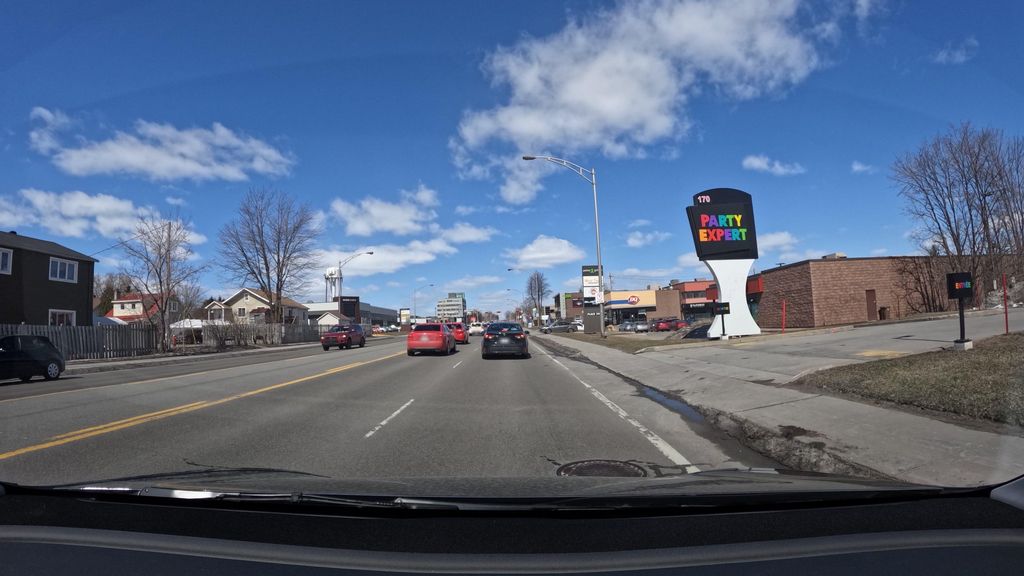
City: montreal